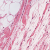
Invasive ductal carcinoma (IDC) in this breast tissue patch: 0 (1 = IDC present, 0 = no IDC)